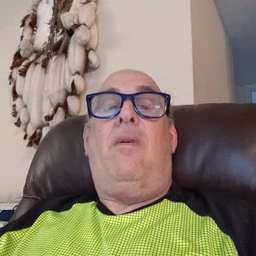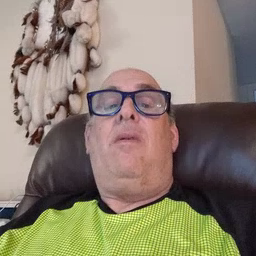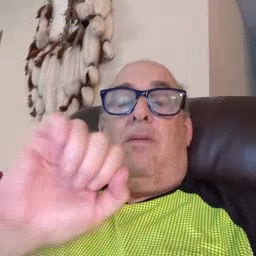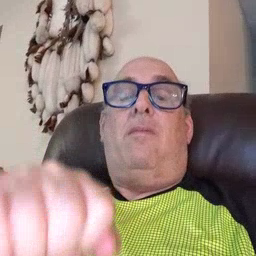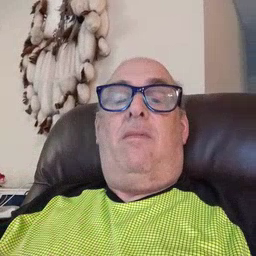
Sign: yes